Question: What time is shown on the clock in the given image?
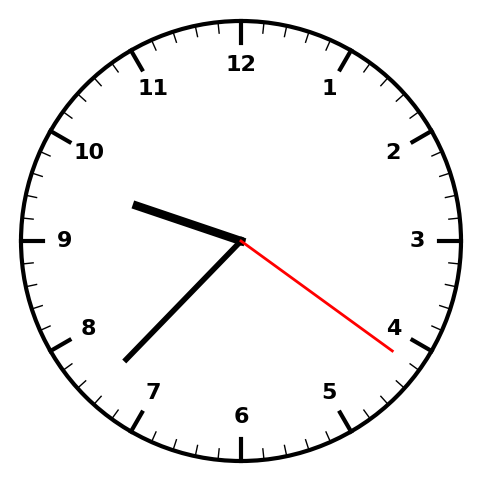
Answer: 09:37:21